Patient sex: M
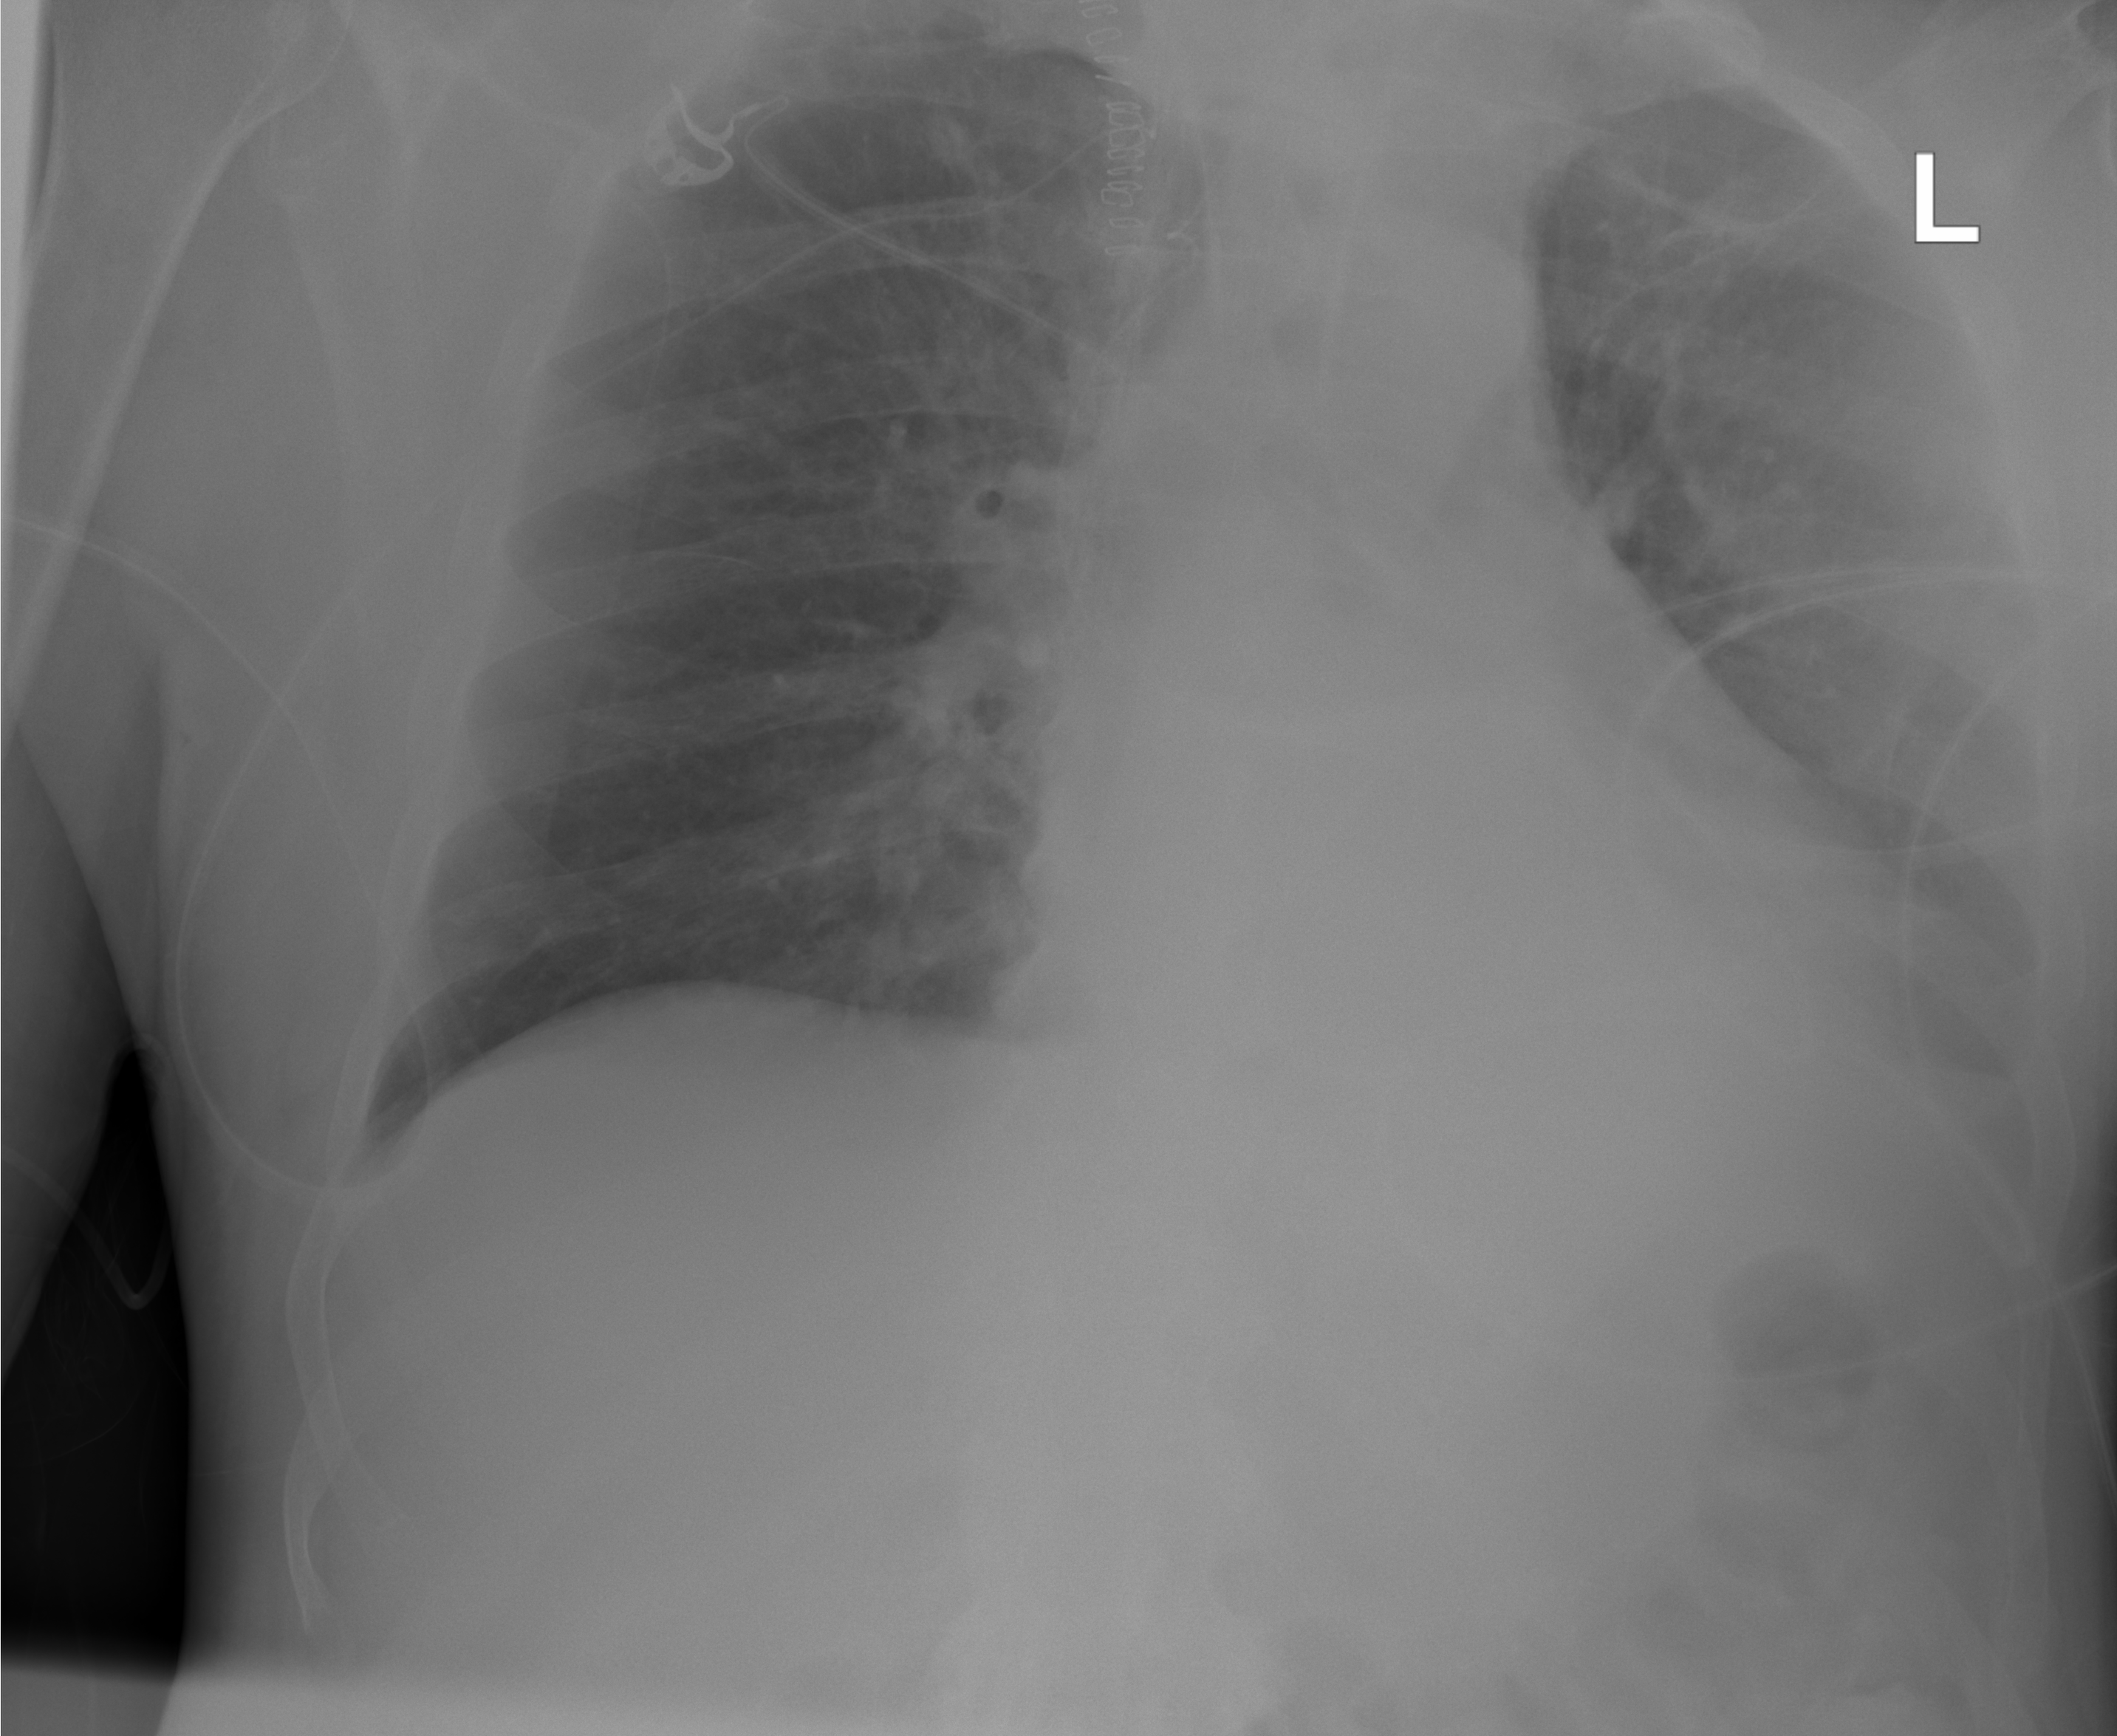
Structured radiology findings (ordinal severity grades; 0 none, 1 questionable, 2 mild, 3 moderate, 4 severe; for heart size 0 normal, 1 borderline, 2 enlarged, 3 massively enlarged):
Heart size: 0
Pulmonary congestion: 0
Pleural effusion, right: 0
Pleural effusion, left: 2
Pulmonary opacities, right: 0
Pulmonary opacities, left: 1
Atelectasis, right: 0
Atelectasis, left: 0